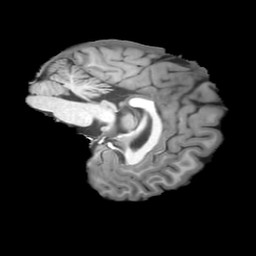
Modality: T1w
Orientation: sagittal